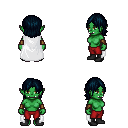
a pixel art fantasy rpg character, female body template, orc, green skin, white cape, red pants, raven long bangs hairstyle, leather bracers, black shoes, four views (front, back, left, right), 2x2 character sprite sheet, small pixel art, hard edges, no anti-aliasing